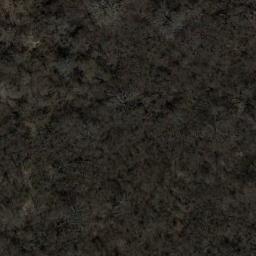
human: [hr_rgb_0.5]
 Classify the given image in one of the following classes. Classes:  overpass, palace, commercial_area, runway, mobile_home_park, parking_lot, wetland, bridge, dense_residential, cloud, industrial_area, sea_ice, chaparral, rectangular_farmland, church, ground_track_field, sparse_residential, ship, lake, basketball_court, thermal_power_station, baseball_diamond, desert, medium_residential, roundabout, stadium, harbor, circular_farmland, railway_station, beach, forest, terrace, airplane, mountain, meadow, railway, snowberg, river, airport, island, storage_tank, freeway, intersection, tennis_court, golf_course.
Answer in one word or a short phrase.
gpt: forest